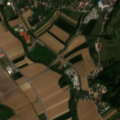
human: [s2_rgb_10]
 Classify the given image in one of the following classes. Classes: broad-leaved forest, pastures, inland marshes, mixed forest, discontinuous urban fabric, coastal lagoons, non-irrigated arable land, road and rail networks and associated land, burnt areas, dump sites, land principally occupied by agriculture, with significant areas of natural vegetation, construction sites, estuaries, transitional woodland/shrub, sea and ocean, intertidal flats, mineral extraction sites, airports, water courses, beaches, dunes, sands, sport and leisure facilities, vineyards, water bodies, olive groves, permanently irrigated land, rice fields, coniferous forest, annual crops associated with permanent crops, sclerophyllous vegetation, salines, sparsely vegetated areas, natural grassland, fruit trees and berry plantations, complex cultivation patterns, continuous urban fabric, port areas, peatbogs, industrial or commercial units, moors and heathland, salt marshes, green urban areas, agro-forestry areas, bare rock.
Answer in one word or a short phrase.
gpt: discontinuous urban fabric, non-irrigated arable land, complex cultivation patterns, land principally occupied by agriculture, with significant areas of natural vegetation, mixed forest